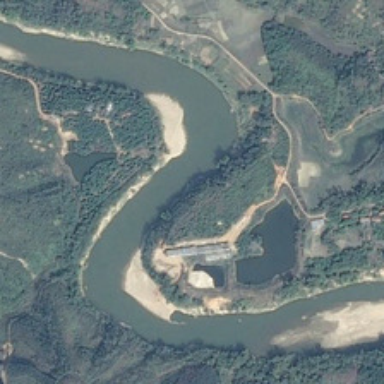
Many green trees are in two sides of a curved river .